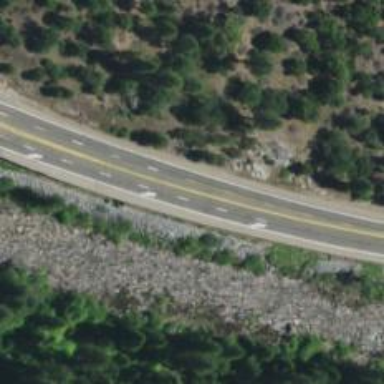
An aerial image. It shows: Asphalt trunk highway.